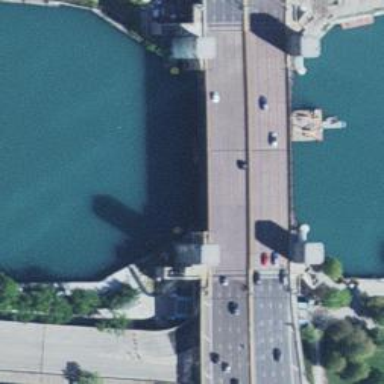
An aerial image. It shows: Primary highway with movable bascule bridge.